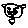
Label: line